Question: how to calculate cell values of B column and how to change their css style dynamically

my java object :
'''
public class MyObject{
private Date date;
private int A;
private int C;
//Getters & Setters
}
'''
my managed bean :
'''
public class MyBean(){
List<MyObject> List = myObjectDao.FindAll();
//Getters & Setters
}
'''
my jsf code :
'''
<p:dataTable id="idList" var="list" value="#{myBean.list}" >
<p:column headerText="DATE">
<h:outputText value="#{list.date}" />
</p:column>
<p:column headerText="A">
<h:outputText value="#{list.A}" />
</p:column>
<p:column headerText="B">
<h:outputText value="????????" style="???????" //>
</p:column>
<p:column headerText="C">
<h:outputText value="#{list.C} />
</p:column>
</p:dataTable>
'''
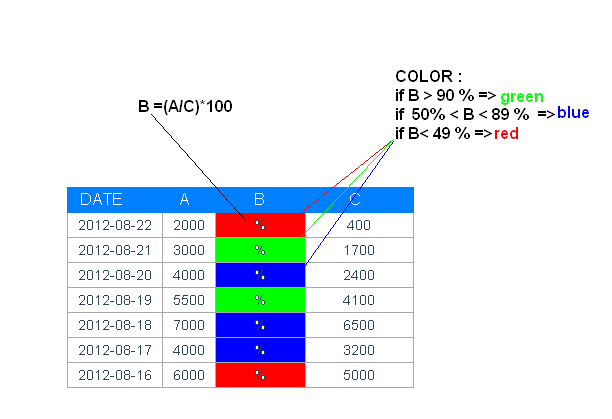
Answer: You can just use the conditional operator '?:' in EL.
E.g.
'''
<c:set var="B" value="#{(list.A / list.C) * 100}" />
<h:outputText value="#{B}" style="display: block; background-color: #{B lt 50 ? 'red' : (B lt 90 ? 'blue' : 'green')}" />
'''
If 'B' is also used elsewhere in the model or controller, then you could add a 'public int getB()' method which just contains 'return (A/C) * 100;' and then use '#{list.B}' instead of '#{B}'.
Note that proper design is to use a CSS class instead. E.g.
'''
<h:outputText value="#{B}" styleClass="percentage #{B lt 50 ? 'poor' : (B lt 90 ? 'average' : 'good')}" />
'''
with
'''
td .percentage {
display: block;
}
.percentage.poor {
background-color: red;
}
.percentage.average {
background-color: blue;
}
.percentage.good {
background-color: green;
}
'''
You can of course also perform the determination of CSS style/class in a getter method as suggested by the other answer, but that's a poor separation of concerns.